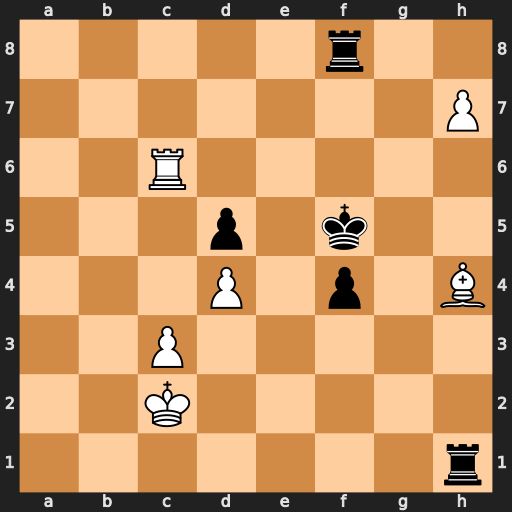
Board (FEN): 5r2/7P/2R5/3p1k2/3P1p1B/2P5/2K5/7r
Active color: w
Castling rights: -
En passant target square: -
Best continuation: Rf6+ Rxf6 h8=Q Rxh4 Qxh4